Interaction volume radius: 10 \u00c5
Interaction volume height: 15 \u00c5
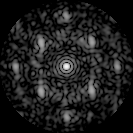
Disorder parameter: 0.4757